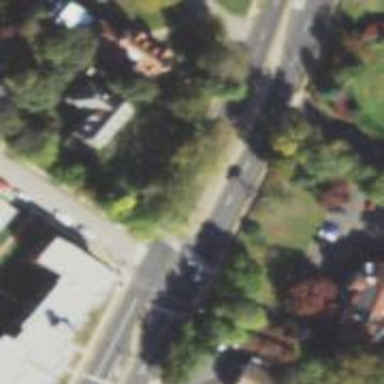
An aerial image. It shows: Unmarked road crossing.